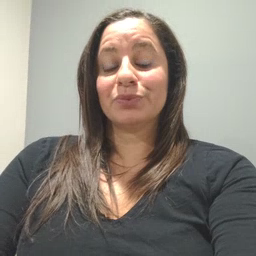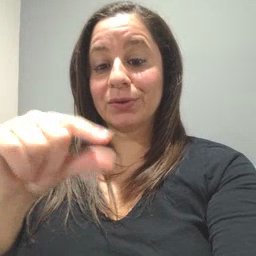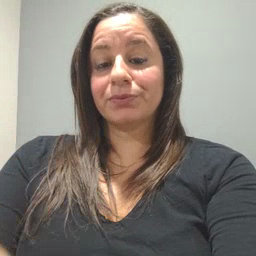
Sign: green